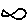
Label: fish